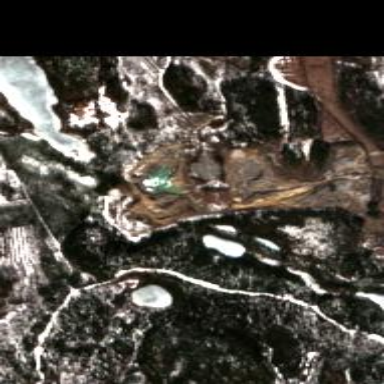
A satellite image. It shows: Quarry area.